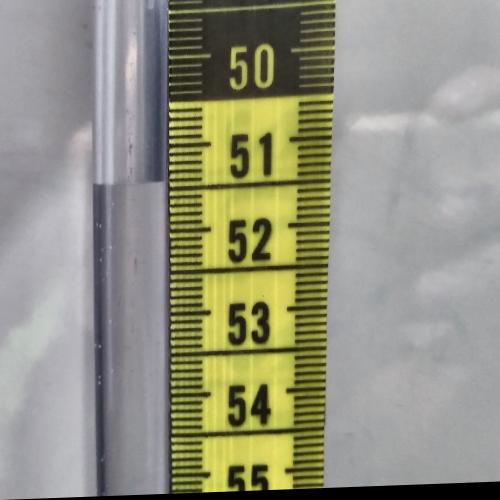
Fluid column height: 51.4 cm